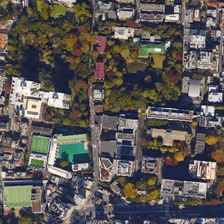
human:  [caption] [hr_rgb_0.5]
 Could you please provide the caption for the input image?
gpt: scattered white buildings make up the school, integrated with colourful plants .

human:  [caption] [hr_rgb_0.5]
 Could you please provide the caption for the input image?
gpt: scattered white buildings make up the school, integrated with colourful plants .

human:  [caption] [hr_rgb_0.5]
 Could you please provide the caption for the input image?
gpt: many buildings and green trees are in a school .

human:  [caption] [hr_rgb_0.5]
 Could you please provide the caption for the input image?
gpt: many buildings and green trees are in a school .

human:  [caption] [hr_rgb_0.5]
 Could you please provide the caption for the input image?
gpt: many buildings and green trees are in a school .